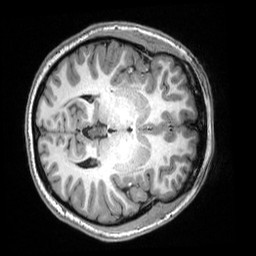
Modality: T1w
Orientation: axial